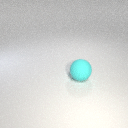
large cyan rubber sphere